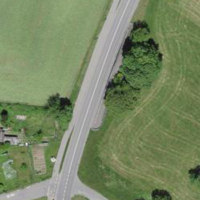
EUNIS habitat code: 52
Species observed at this site:
Jacobaea vulgaris